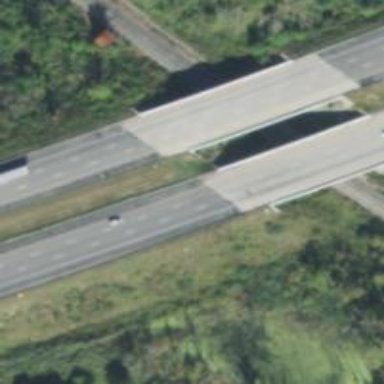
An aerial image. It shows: Asphalt motorway.